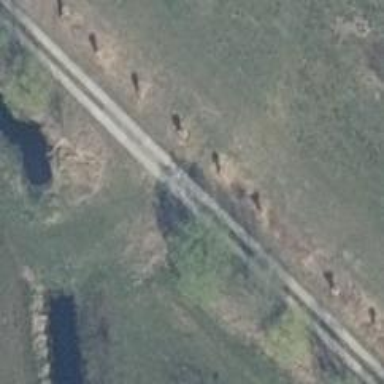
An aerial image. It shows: Row of trees in natural setting.